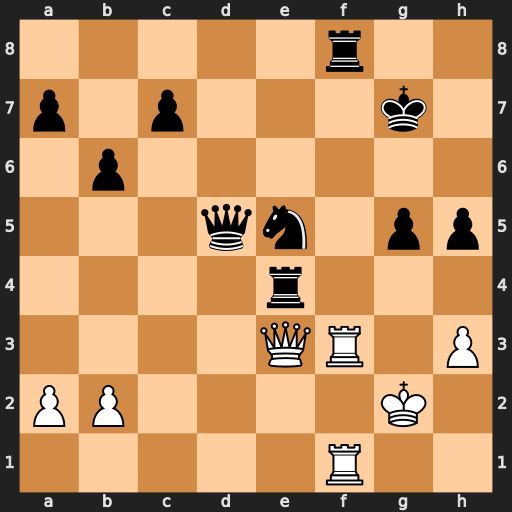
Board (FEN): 5r2/p1p3k1/1p6/3qn1pp/4r3/4QR1P/PP4K1/5R2
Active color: w
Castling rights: -
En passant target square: -
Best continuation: Qxg5+ Ng6 Qxd5